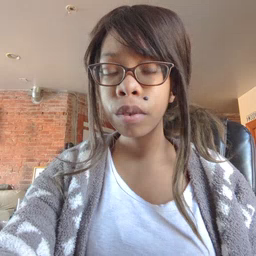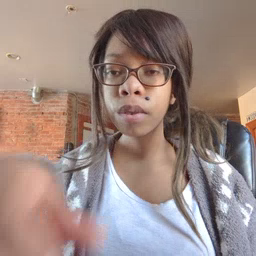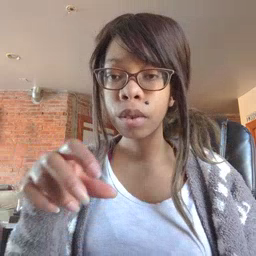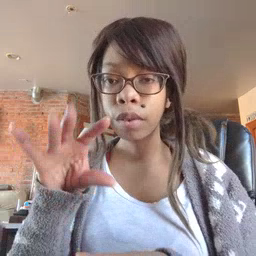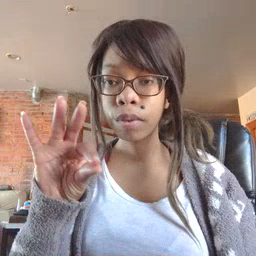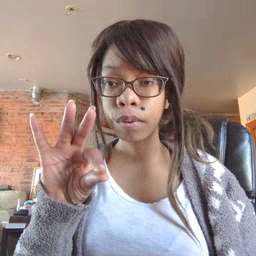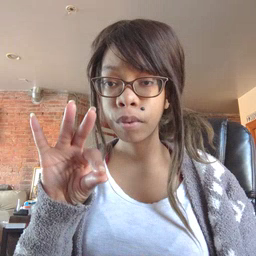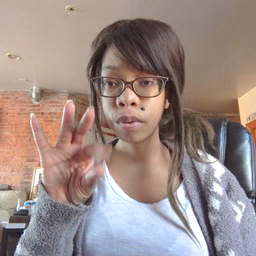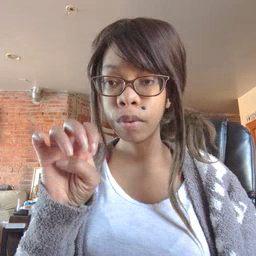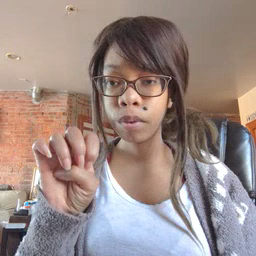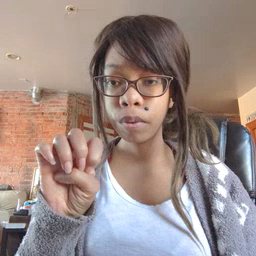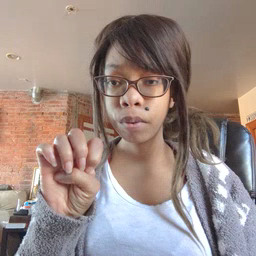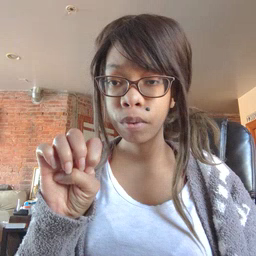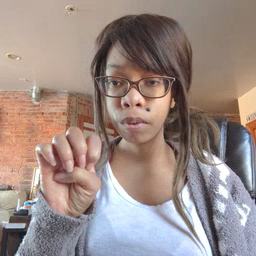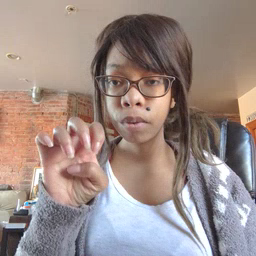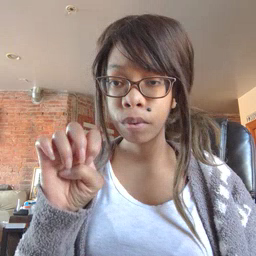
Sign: feet